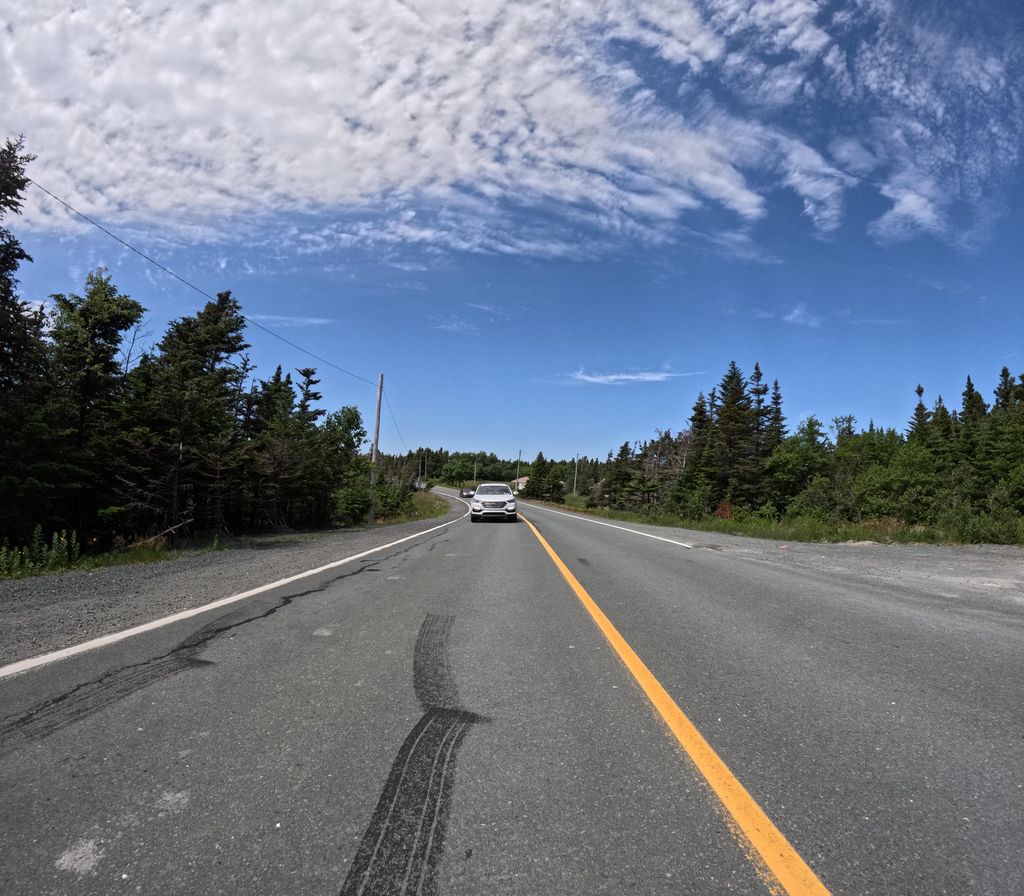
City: st_johns